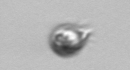
Label: Balanion